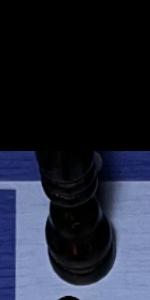
Label: Bishop_Black